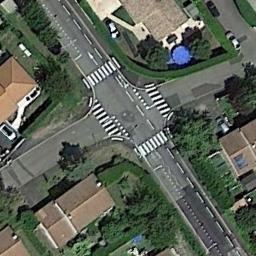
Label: intersection